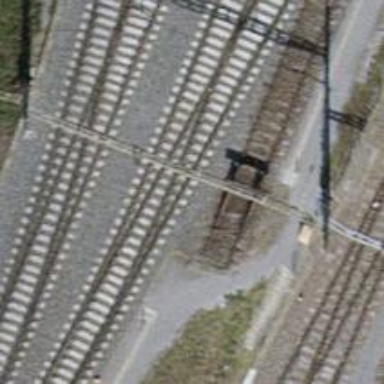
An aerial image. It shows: Railway buffer stop.